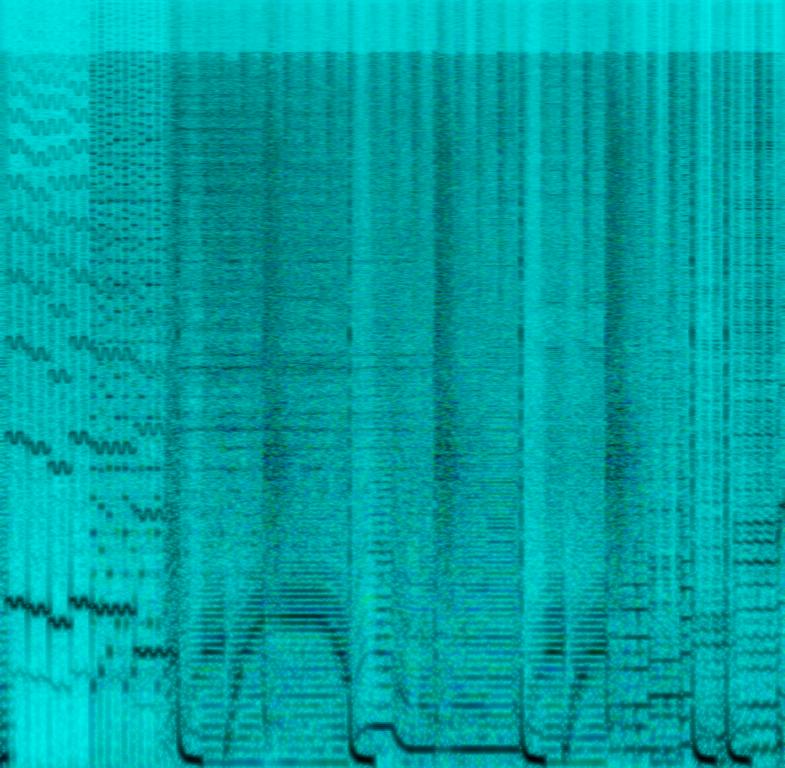
This song contains digital, dubstep drums with a straight hi hat playing 8th notes. An aggressive bass sound full of modulation and other samples is playing a melody with a lot of pitch shifts and stutter effects. A voice sample is being used with a lot of reverb and delay as an atmospheric element. Some sounds are being arpeggiated playing a fast melody before leaving the scenario again. This song may be playing in an extreme sports advertisement.